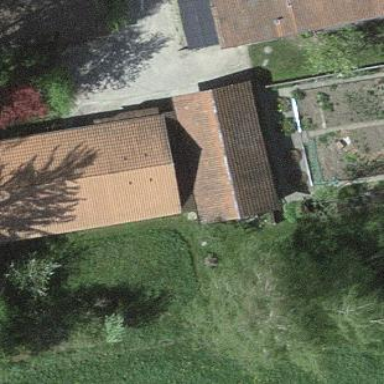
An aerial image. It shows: Barn.